Field crop: maize
Growth stage: 2
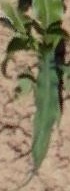
Species: maize